Field crop: tomato
Growth stage: 1
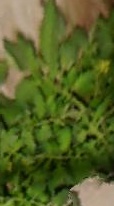
Species: tomato